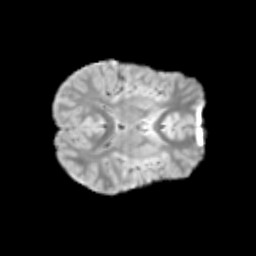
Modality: T2w
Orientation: axial
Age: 9
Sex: male
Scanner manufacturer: siemens
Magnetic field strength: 3 T
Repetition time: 3.8 s
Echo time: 0.07 s